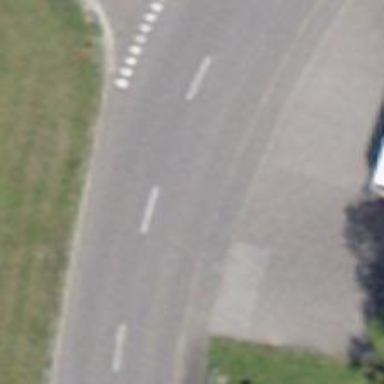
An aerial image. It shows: Secondary road with asphalt surface.